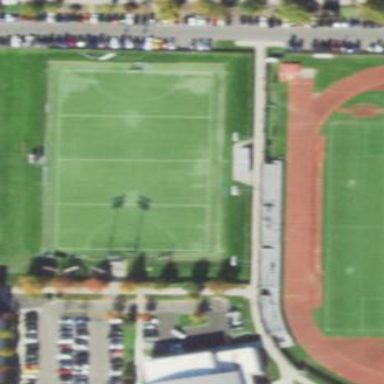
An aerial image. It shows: Field hockey pitch with artificial turf surface designated as leisure land.